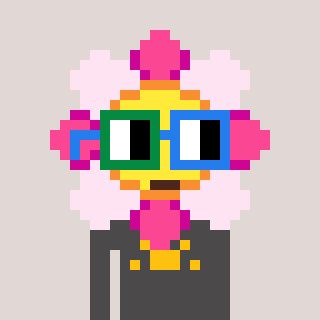
a pixel art character with square green and blue glasses, a flower-shaped head and a grayscale-colored body on a warm background